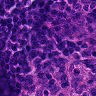
Metastatic tissue present: no